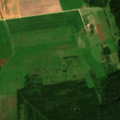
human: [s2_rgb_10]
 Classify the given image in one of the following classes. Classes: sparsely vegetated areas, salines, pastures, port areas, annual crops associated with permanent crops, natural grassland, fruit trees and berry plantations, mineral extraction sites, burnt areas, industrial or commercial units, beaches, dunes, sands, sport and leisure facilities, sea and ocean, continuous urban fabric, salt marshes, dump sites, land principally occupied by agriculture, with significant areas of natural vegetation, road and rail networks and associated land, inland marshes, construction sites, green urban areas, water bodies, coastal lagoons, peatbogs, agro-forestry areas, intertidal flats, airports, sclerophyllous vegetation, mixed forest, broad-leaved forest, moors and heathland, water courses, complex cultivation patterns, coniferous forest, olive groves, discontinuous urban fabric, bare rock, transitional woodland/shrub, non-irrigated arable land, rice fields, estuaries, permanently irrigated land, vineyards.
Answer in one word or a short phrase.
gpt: non-irrigated arable land, mixed forest, transitional woodland/shrub